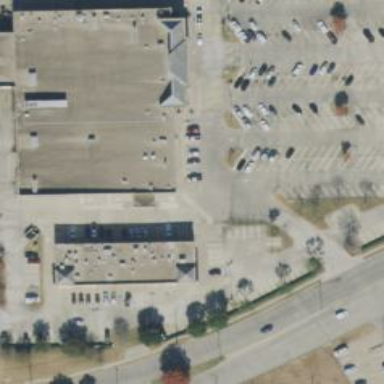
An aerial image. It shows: Pharmacy providing healthcare services.